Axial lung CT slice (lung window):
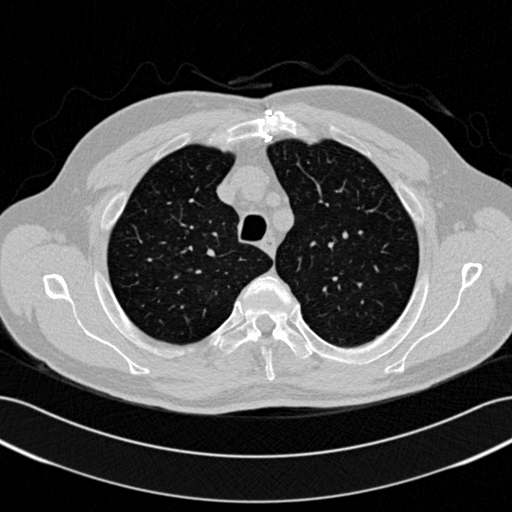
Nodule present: no